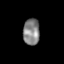
Tissue: skin
Cell type: Epithelial cells
Senescence score: 0.2146
Nuclear area (px): 428
Mean DAPI intensity: 132.278